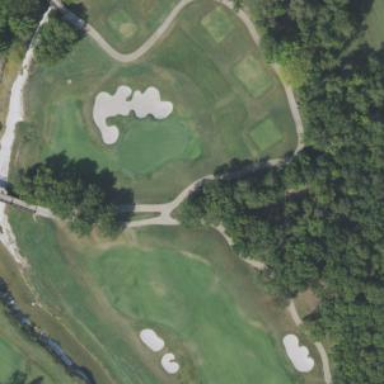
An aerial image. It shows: Golf hole.